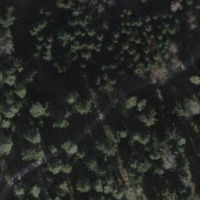
EUNIS habitat code: 43
Species observed at this site:
Lamium maculatum
Petasites albus